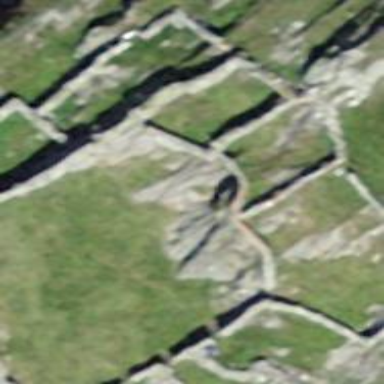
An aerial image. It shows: Dry stone wall barrier.